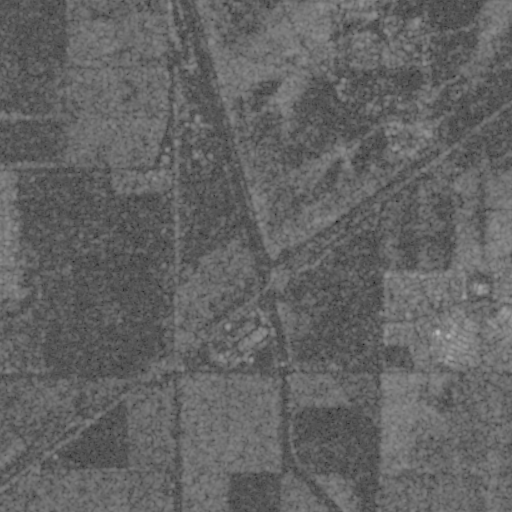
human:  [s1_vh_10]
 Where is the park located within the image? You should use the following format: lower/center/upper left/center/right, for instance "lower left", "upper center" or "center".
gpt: The park is located in the center right of the image.
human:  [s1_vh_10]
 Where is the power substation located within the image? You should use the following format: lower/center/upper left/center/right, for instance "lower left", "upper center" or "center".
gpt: The power substation is located in the lower center of the image.
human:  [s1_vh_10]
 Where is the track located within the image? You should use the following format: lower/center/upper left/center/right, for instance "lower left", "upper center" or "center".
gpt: There is no track in the image.

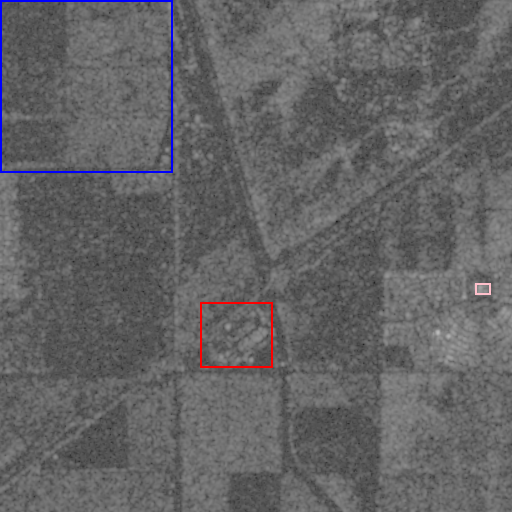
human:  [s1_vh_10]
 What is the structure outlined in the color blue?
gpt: The structure outlined in blue is a crop field.
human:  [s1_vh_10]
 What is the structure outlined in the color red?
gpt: The structure outlined in red is a power substation.
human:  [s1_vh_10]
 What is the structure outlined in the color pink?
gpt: The structure outlined in pink is a building.
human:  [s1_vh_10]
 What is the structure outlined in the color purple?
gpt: There is no purple outline.